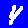
Digit: 4